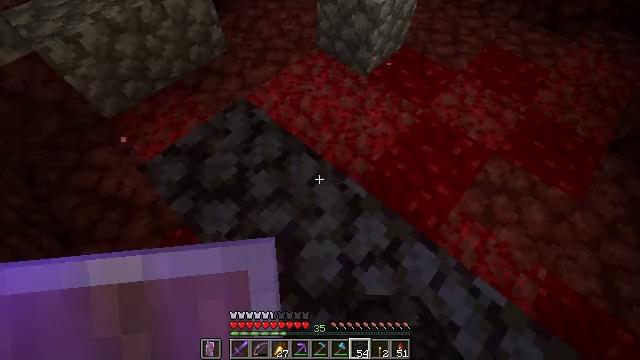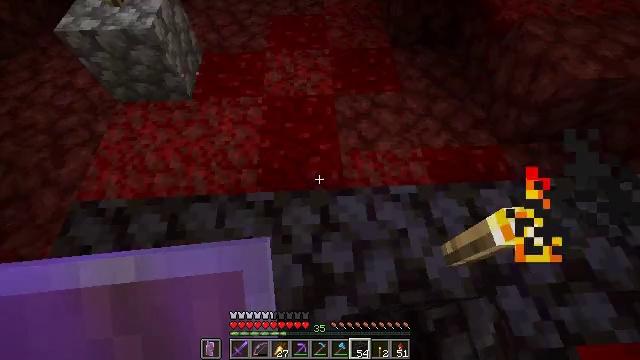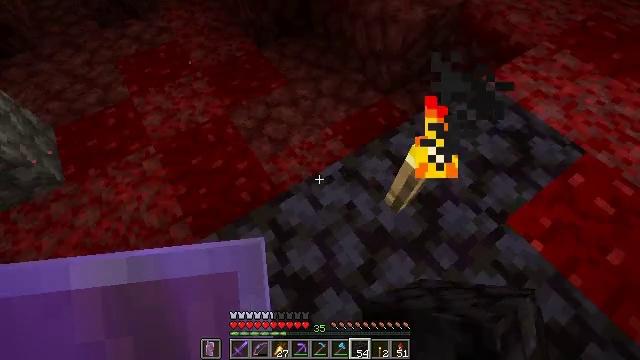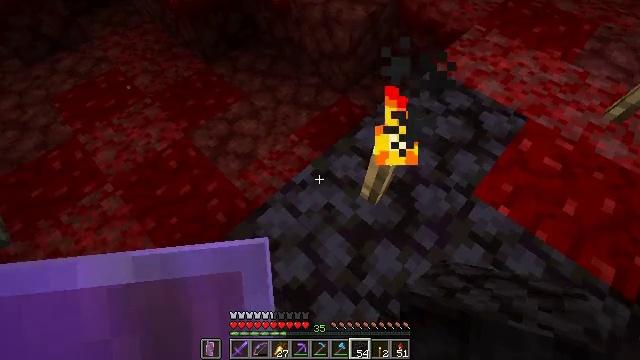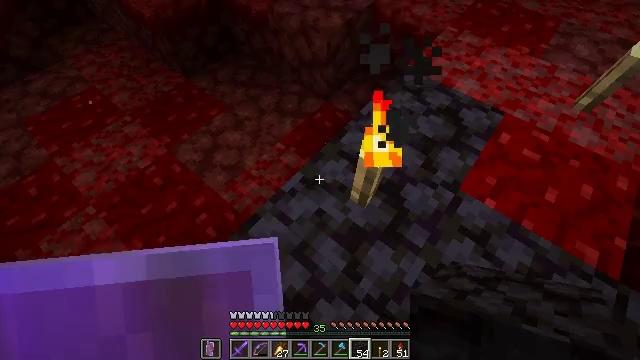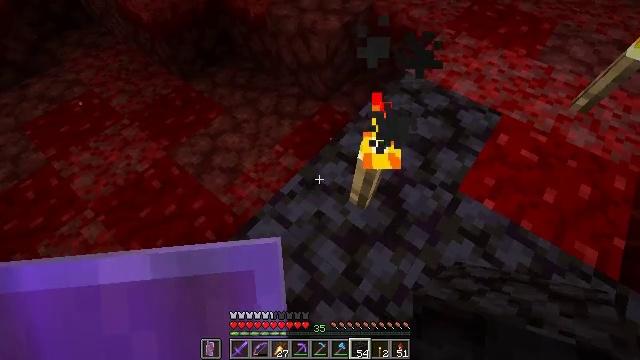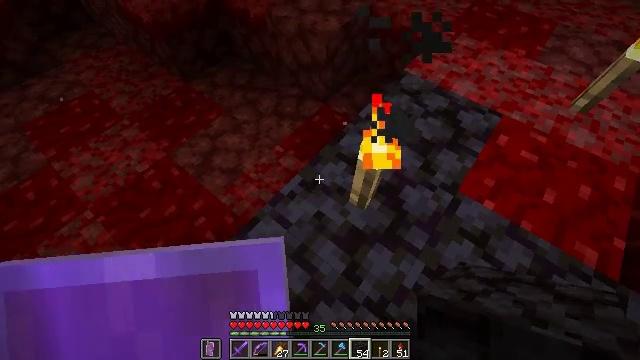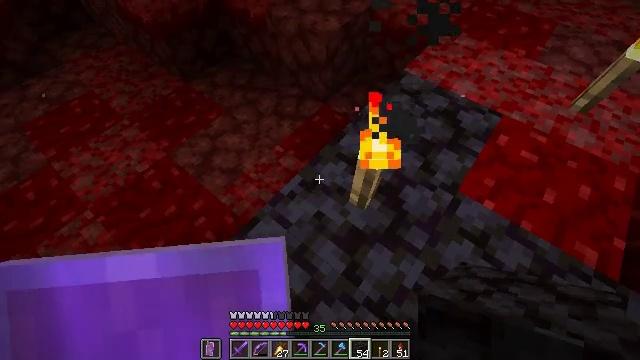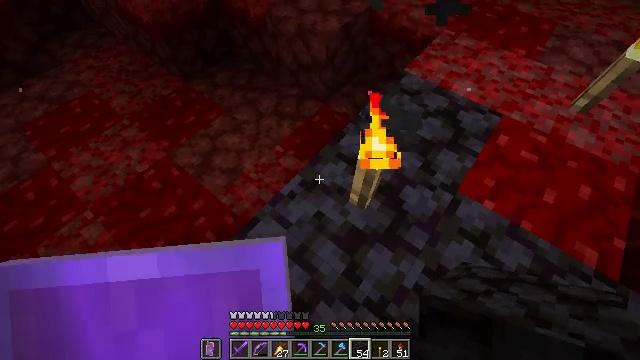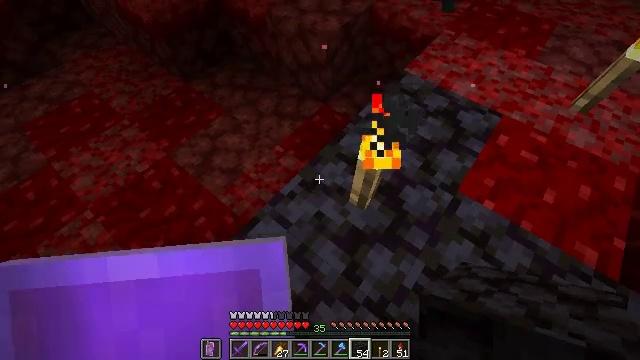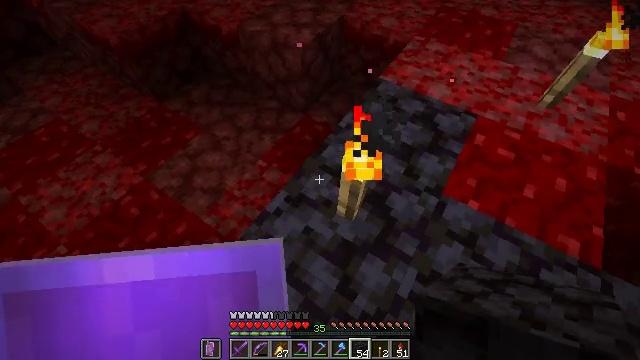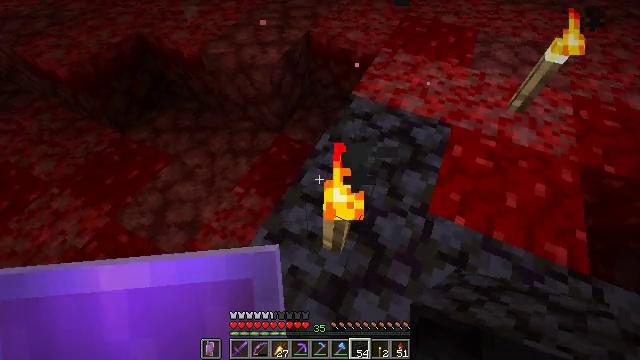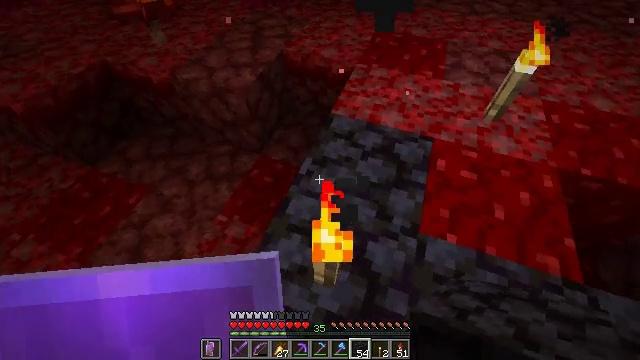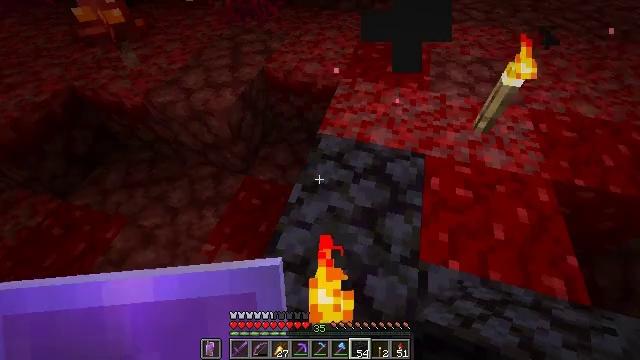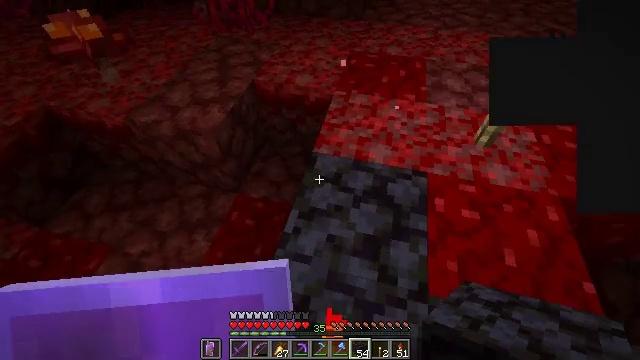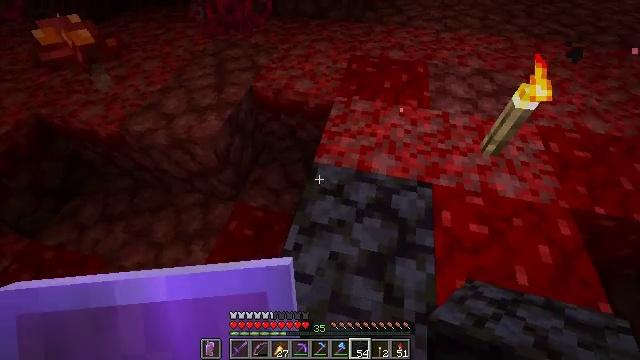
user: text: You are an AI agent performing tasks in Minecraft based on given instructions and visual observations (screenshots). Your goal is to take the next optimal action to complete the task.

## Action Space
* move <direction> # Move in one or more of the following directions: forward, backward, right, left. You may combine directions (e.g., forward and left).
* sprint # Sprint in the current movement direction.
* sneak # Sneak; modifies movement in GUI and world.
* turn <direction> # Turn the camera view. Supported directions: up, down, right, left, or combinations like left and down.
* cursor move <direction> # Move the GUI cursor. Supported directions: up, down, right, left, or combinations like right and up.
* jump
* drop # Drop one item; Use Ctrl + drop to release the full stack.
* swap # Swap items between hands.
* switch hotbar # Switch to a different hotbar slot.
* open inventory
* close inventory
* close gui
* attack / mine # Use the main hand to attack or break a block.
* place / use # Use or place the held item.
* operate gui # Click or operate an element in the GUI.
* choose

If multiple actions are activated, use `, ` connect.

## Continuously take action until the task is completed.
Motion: motion action
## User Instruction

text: Break crimson nylium for resources.
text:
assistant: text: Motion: turn right
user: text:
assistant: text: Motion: turn right
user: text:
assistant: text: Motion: turn right and up
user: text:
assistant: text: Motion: turn right and up
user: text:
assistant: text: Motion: no_op
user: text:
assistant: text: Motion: no_op
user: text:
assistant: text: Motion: no_op
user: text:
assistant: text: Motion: no_op
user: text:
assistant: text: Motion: no_op
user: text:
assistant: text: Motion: move forward, turn right and up
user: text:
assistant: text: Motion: move forward, turn right and up
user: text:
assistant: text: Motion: move forward, turn right and up
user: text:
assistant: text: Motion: move forward, turn right and up
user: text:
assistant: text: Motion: move forward, turn right
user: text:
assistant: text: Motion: move forward
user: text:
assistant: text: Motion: move forward
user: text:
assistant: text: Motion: no_op
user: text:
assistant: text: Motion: no_op
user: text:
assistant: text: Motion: no_op
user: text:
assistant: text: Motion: turn right and down
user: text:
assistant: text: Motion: turn right
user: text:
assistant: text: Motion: no_op
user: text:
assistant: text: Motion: no_op
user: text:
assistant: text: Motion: turn right and up
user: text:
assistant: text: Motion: turn right and up
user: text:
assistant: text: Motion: turn right
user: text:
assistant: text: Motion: no_op
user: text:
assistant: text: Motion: no_op
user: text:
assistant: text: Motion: no_op
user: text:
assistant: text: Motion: no_op